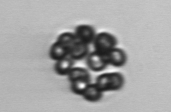
Label: Phaeocystis